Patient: sex F, age 48
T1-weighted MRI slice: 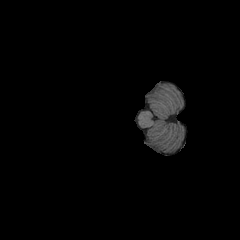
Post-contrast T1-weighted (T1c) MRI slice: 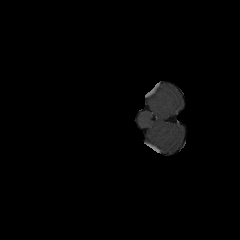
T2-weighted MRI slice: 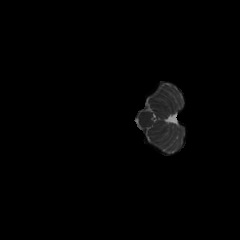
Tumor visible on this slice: no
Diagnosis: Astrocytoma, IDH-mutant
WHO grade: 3